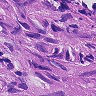
Metastatic tissue present: yes